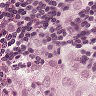
Metastatic tissue present: yes